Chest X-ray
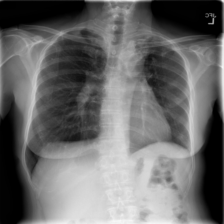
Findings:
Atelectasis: negative
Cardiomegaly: negative
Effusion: negative
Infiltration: negative
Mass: negative
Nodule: negative
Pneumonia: negative
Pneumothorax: negative
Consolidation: negative
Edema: negative
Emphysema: negative
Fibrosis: negative
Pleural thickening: positive
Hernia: negative